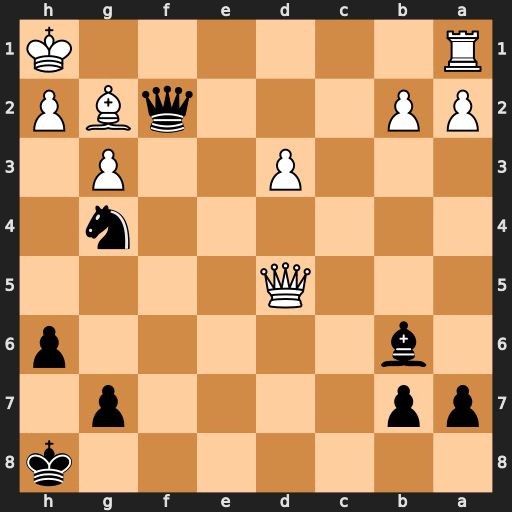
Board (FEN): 7k/pp4p1/1b5p/3Q4/6n1/3P2P1/PP3qBP/R6K
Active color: b
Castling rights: -
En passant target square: -
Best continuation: Qg1+ Rxg1 Nf2#